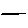
Label: line